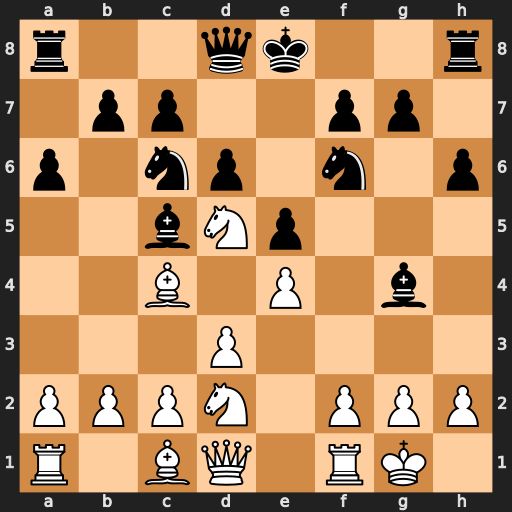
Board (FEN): r2qk2r/1pp2pp1/p1np1n1p/2bNp3/2B1P1b1/3P4/PPPN1PPP/R1BQ1RK1
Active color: w
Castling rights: kq
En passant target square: -
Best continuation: Nxf6+ Qxf6 Qxg4